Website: apple
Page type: billing-address
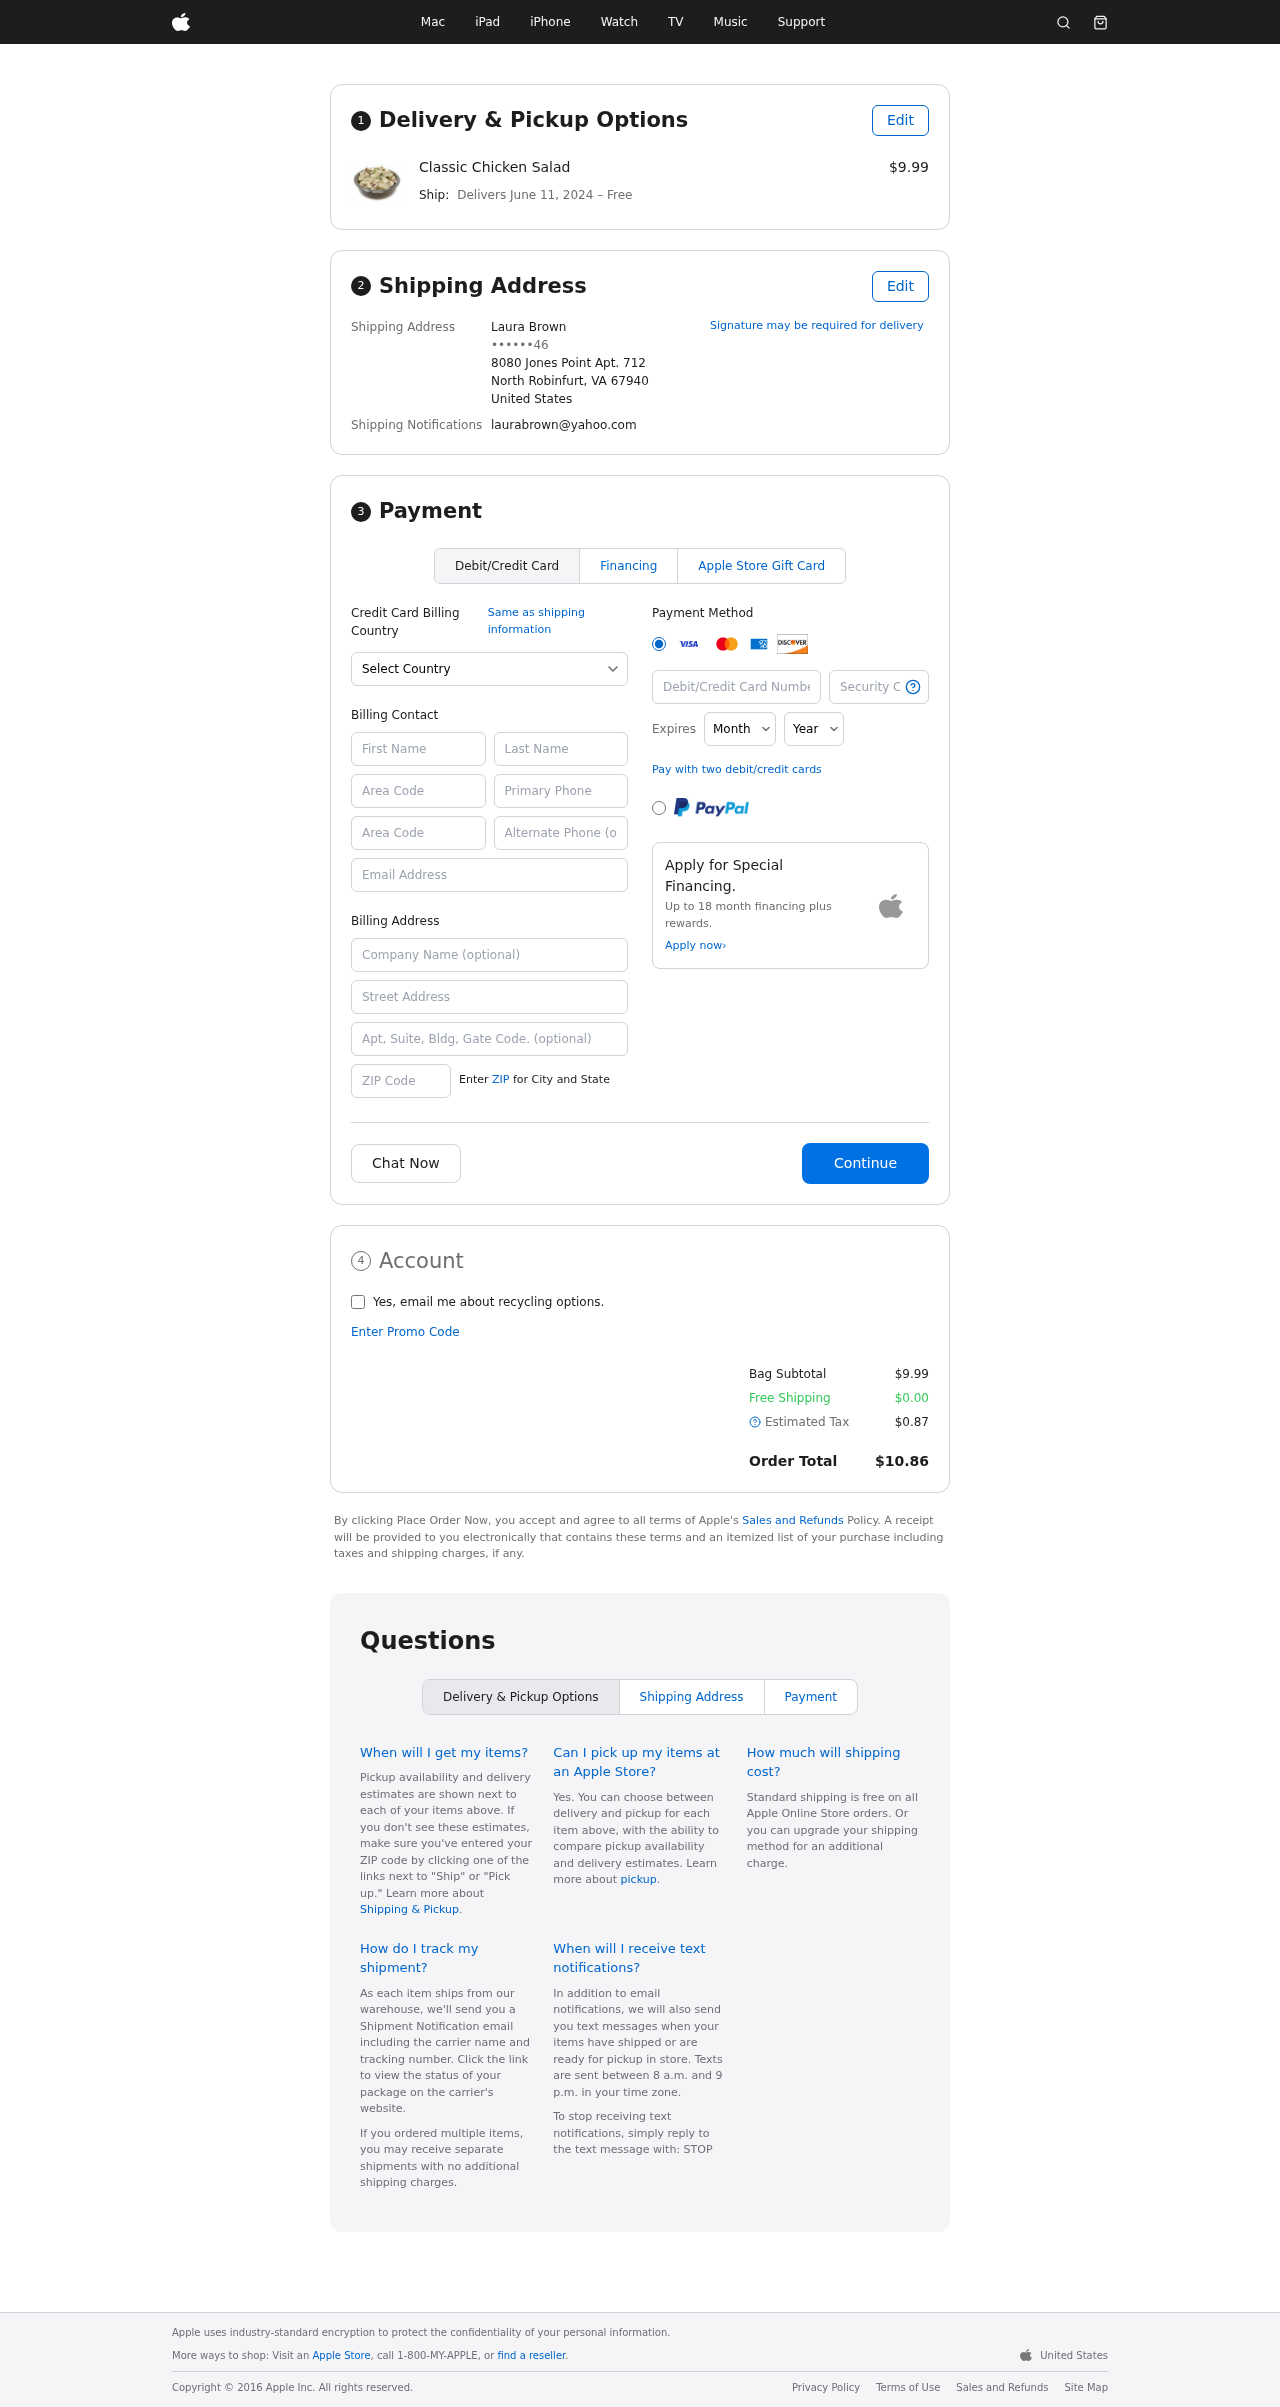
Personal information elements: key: PII_CARD_CVV
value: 6639
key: PII_CARD_EXPIRY_MONTH
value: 11
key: PII_CARD_EXPIRY_YEAR
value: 26
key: PII_CARD_NUMBER
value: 3752 2250 2090 746
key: PII_CITY_STATE_ZIP
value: North Robinfurt, VA 67940
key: PII_COUNTRY
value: United States
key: PII_EMAIL
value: laurabrown@yahoo.com
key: PII_FULLNAME
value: Laura Brown
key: PII_STREET
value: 8080 Jones Point Apt. 712
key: PII_PHONE_MASKED
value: ••••••46
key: PII_BILLING_FIRSTNAME
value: Laura
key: PII_BILLING_LASTNAME
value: Brown
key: PII_BILLING_PHONE_AREA
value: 773
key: PII_BILLING_PHONE
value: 7733933346
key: PII_BILLING_EMAIL
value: laurabrown@yahoo.com
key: PII_BILLING_STREET
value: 8080 Jones Point Apt. 712
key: PII_BILLING_STREET2
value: Suite 038
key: PII_BILLING_POSTCODE
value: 67940
Product elements: key: PRODUCT1_NAME
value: Classic Chicken Salad
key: PRODUCT1_PRICE
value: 9.99
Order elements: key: ORDER_DELIVERY_DATE
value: June 11, 2024
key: ORDER_SUBTOTAL
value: $9.99
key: ORDER_SHIPPING_COST
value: $0.00
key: ORDER_TAX
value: $0.87
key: ORDER_TOTAL
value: $10.86